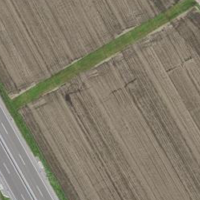
EUNIS habitat code: 57
Species observed at this site:
Buteo buteo